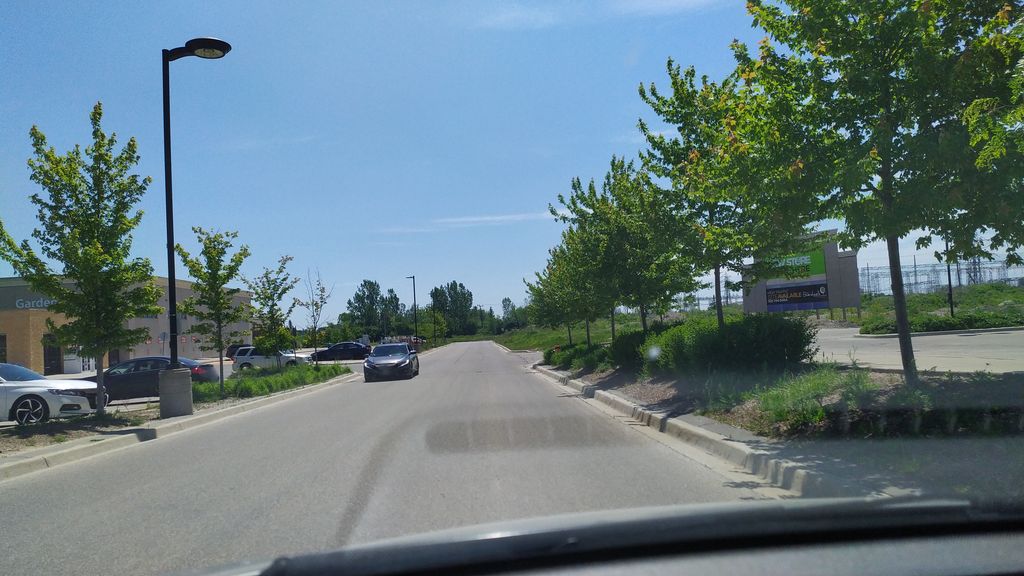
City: kitchener-waterloo